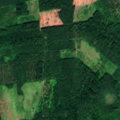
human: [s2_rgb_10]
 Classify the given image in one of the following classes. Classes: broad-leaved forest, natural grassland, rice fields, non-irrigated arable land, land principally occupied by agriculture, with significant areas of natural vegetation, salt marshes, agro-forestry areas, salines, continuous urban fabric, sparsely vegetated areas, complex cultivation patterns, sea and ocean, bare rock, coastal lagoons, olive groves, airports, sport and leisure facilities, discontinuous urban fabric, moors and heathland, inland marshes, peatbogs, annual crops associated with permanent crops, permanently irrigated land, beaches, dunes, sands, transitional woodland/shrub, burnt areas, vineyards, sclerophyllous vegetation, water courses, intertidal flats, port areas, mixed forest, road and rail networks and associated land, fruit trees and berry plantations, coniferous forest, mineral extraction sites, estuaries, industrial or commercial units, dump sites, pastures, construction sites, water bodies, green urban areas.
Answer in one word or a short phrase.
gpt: coniferous forest, mixed forest, transitional woodland/shrub